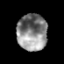
Tissue: prostate
Cell type: Myeloid cells
Senescence score: 0.1836
Nuclear area (px): 1080
Mean DAPI intensity: 136.257